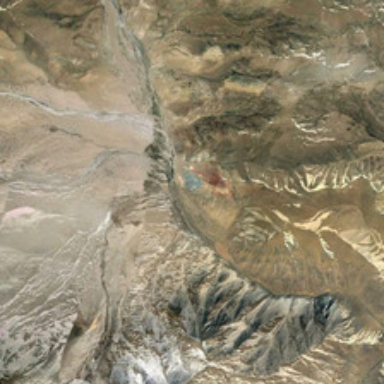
It is a piece of irregular khaki mountain .